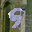
Label: 9